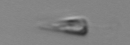
Label: Calciopappus